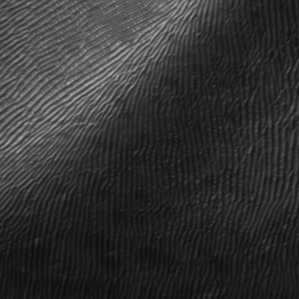
Label: frost